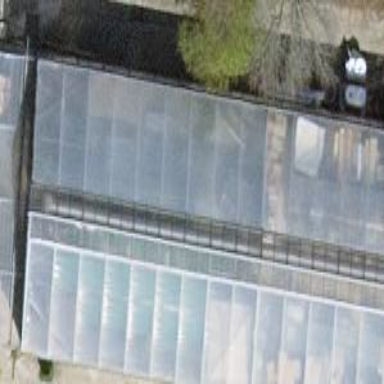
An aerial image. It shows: Greenhouse.